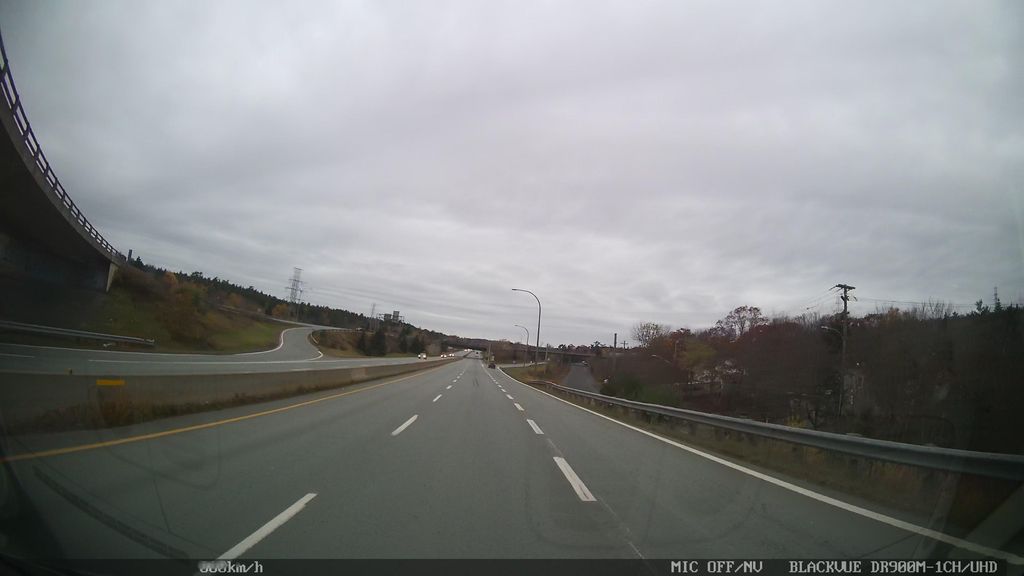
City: halifax